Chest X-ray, PA view. Patient: 55 years old, sex M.
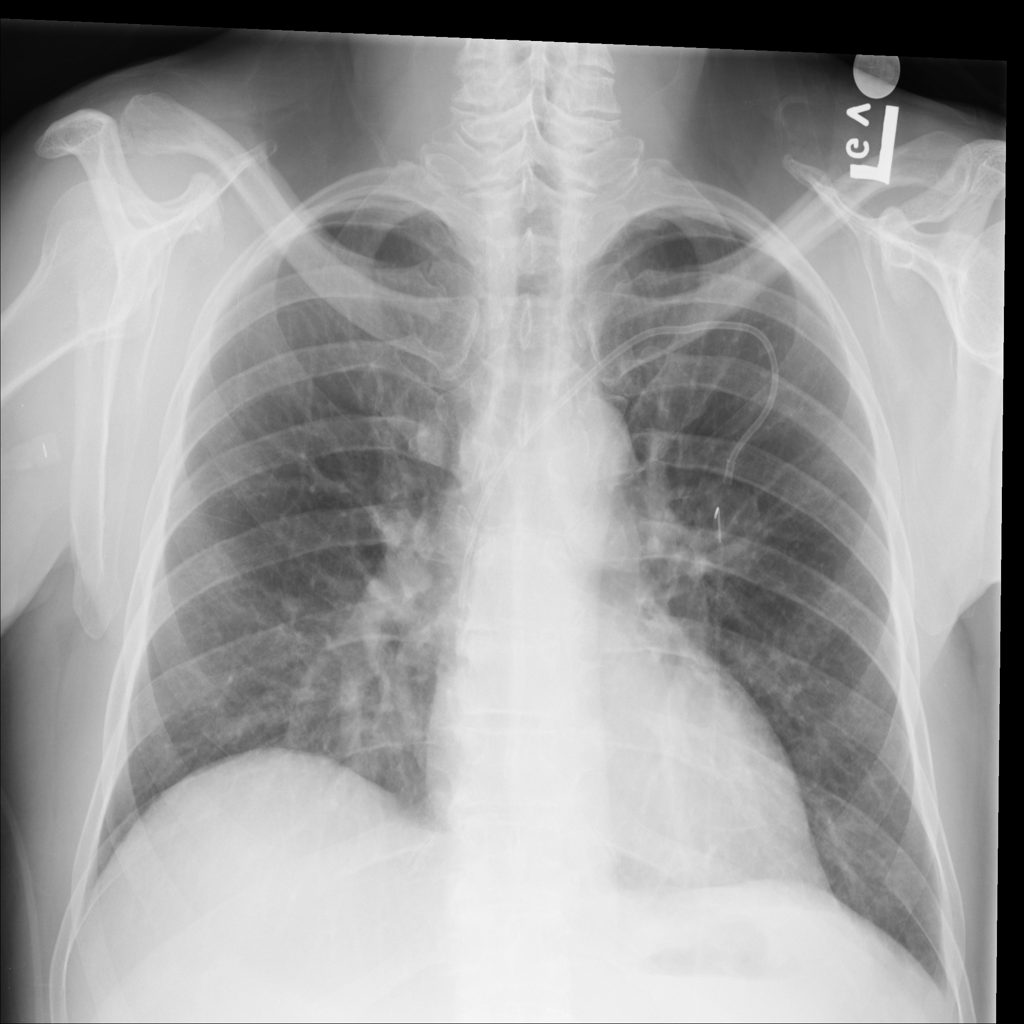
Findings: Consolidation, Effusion